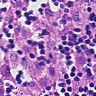
Metastatic tissue present: no